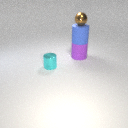
small brown metal sphere above large blue rubber cylinder